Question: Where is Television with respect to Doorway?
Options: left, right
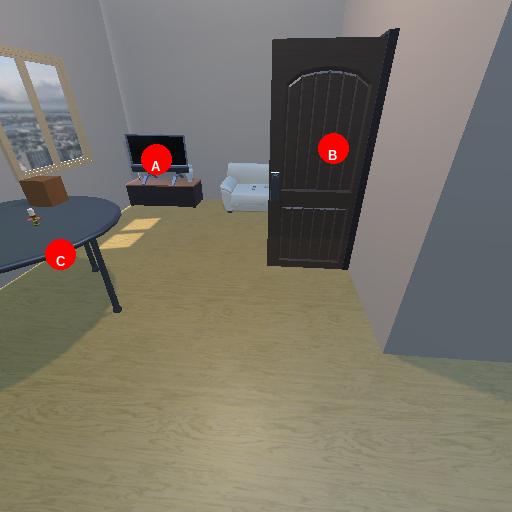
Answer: left